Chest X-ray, AP view. Patient: 19 years old, sex F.
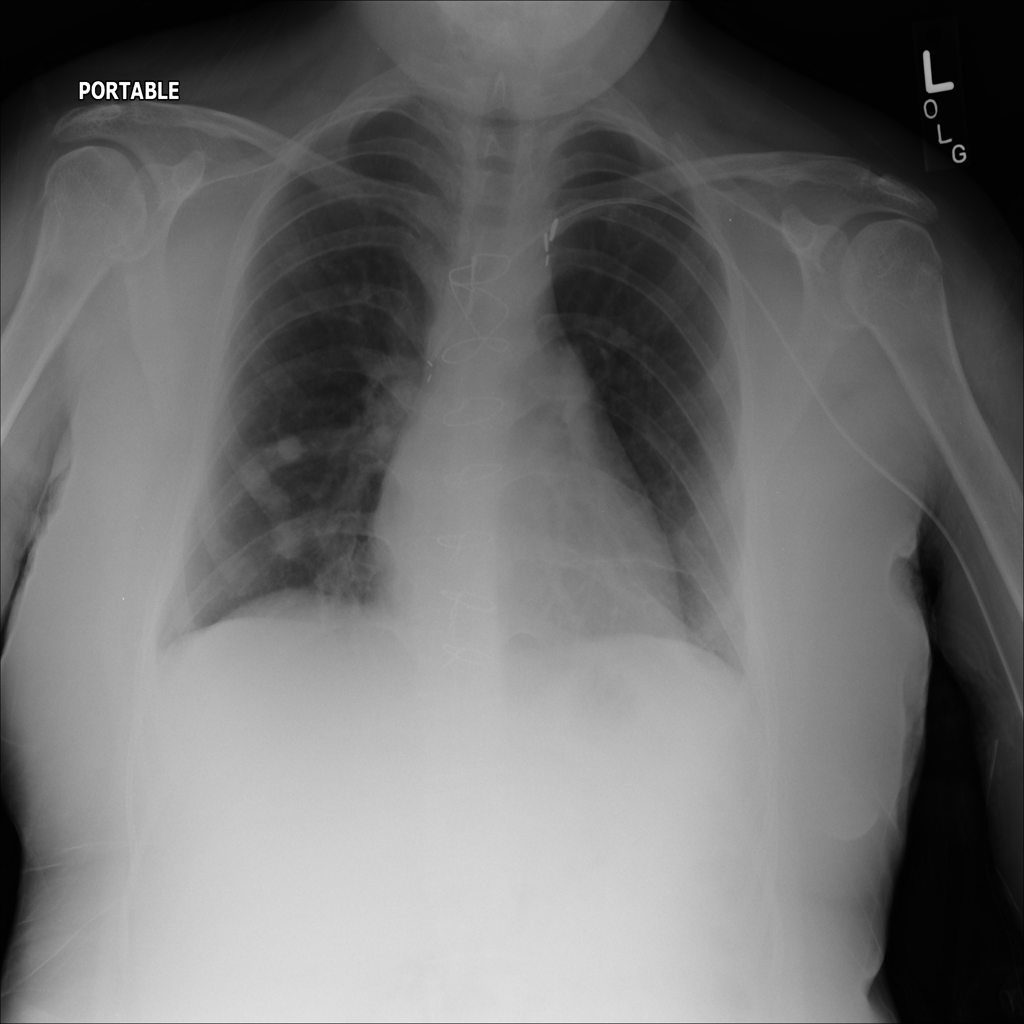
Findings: Mass, Nodule